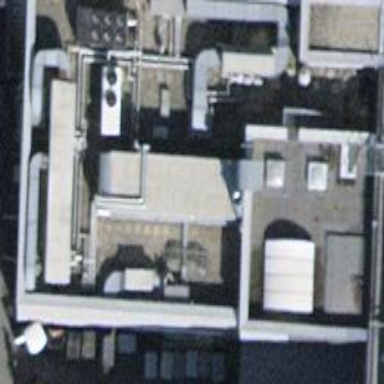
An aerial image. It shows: Industrial building.